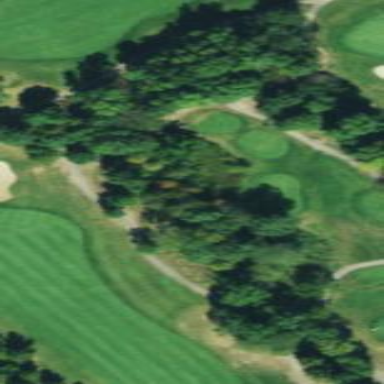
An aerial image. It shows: Rough grassy area used for golf.